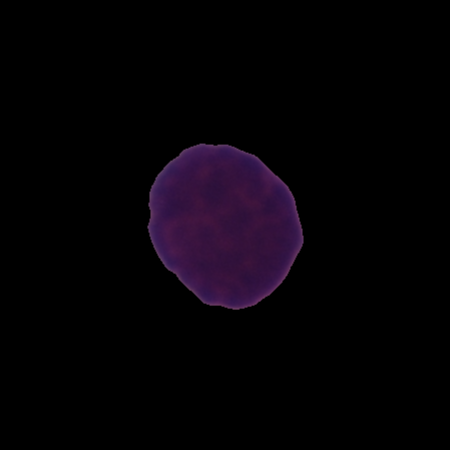
Label: healthy